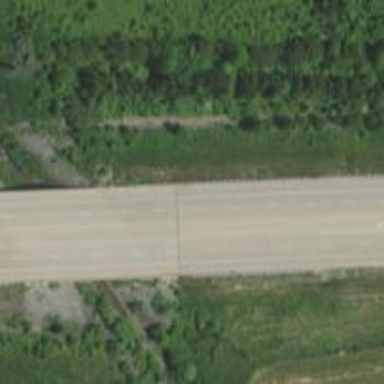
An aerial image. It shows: Primary highway bridge designed as expressway.